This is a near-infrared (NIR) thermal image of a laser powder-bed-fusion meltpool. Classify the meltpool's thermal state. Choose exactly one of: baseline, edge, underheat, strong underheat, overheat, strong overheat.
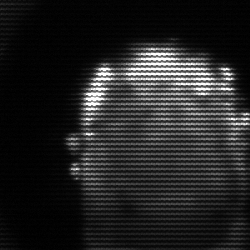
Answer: baseline